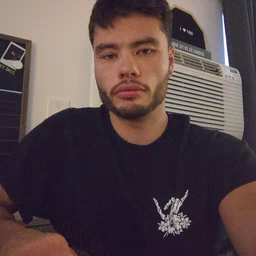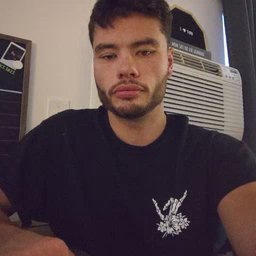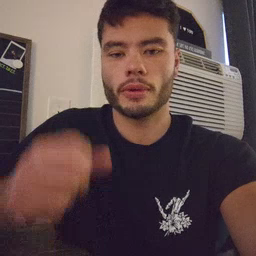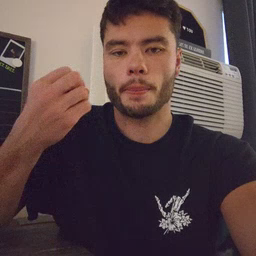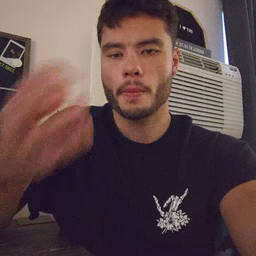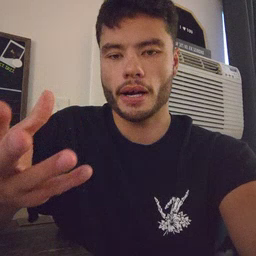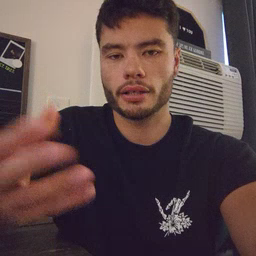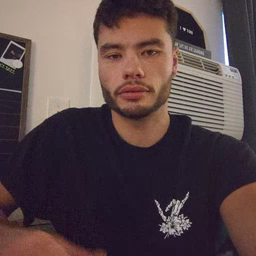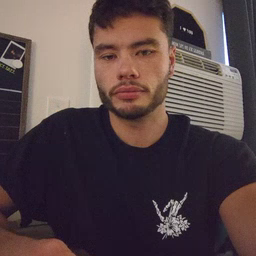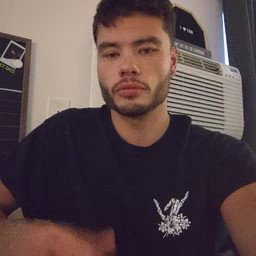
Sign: many